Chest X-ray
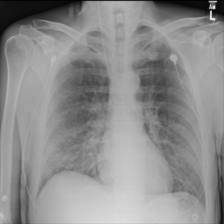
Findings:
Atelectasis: negative
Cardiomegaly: negative
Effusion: negative
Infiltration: negative
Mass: negative
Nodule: negative
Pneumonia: negative
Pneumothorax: negative
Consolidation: negative
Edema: negative
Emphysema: negative
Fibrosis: negative
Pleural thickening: negative
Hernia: negative